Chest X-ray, PA view. Patient: 31 years old, sex F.
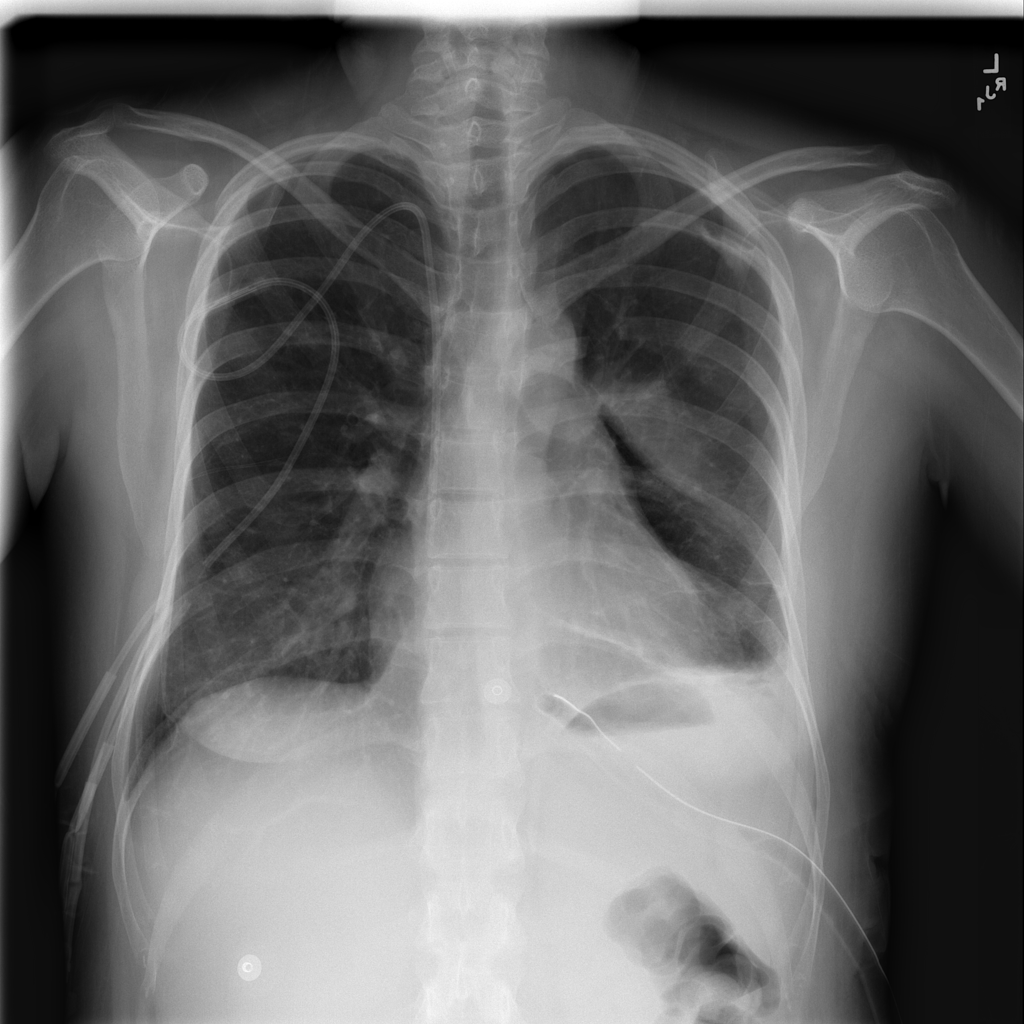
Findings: No Finding